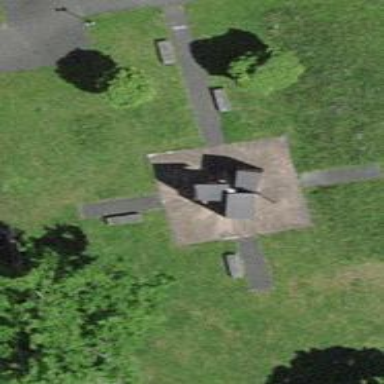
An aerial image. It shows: Memorial site with historic significance.